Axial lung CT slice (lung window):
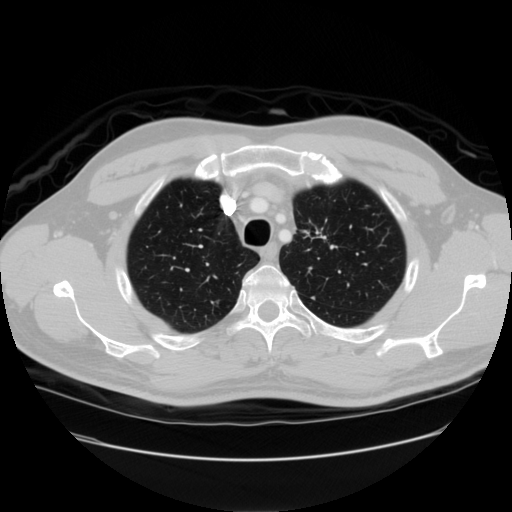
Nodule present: no